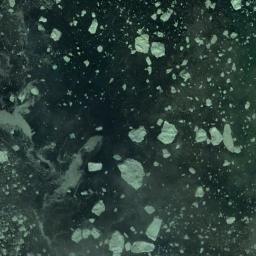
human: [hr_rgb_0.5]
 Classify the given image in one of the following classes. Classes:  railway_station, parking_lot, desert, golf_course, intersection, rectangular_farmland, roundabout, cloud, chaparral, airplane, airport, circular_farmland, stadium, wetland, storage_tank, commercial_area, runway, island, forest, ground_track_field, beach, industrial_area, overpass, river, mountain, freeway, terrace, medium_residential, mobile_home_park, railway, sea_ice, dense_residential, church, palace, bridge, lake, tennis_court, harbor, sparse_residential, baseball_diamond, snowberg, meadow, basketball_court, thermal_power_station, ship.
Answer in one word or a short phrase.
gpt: sea_ice